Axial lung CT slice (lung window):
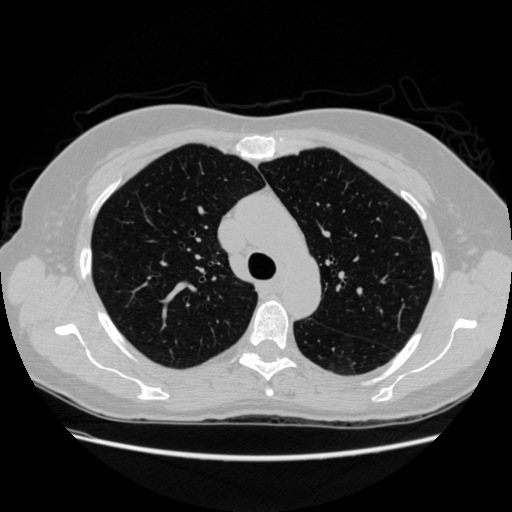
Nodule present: yes
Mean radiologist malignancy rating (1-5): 4.5